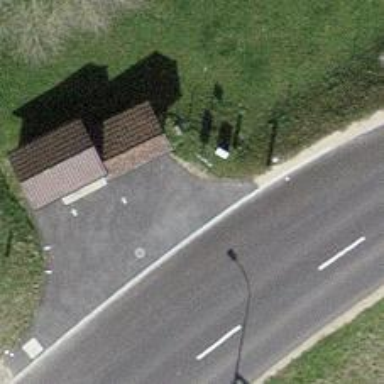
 serving as platform for public transportation."